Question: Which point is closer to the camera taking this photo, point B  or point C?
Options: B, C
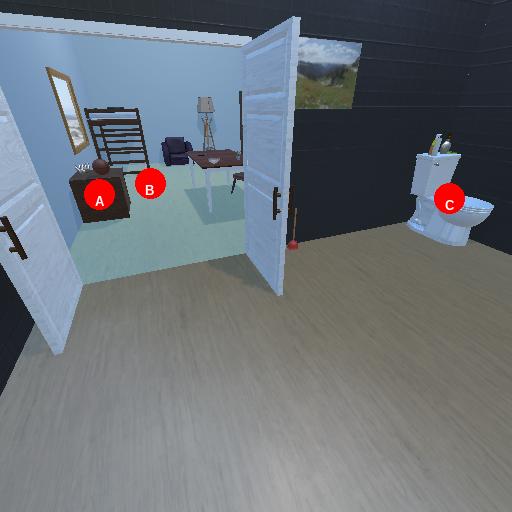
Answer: B